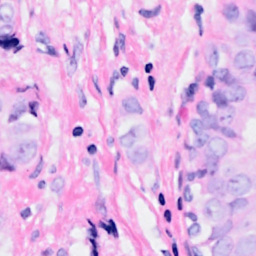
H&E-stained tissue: Breast